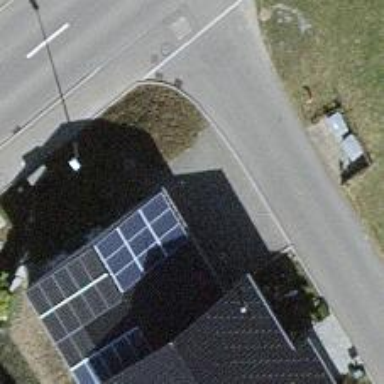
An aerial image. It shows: Solar power generator using photovoltaic method with solar photovoltaic panel types.